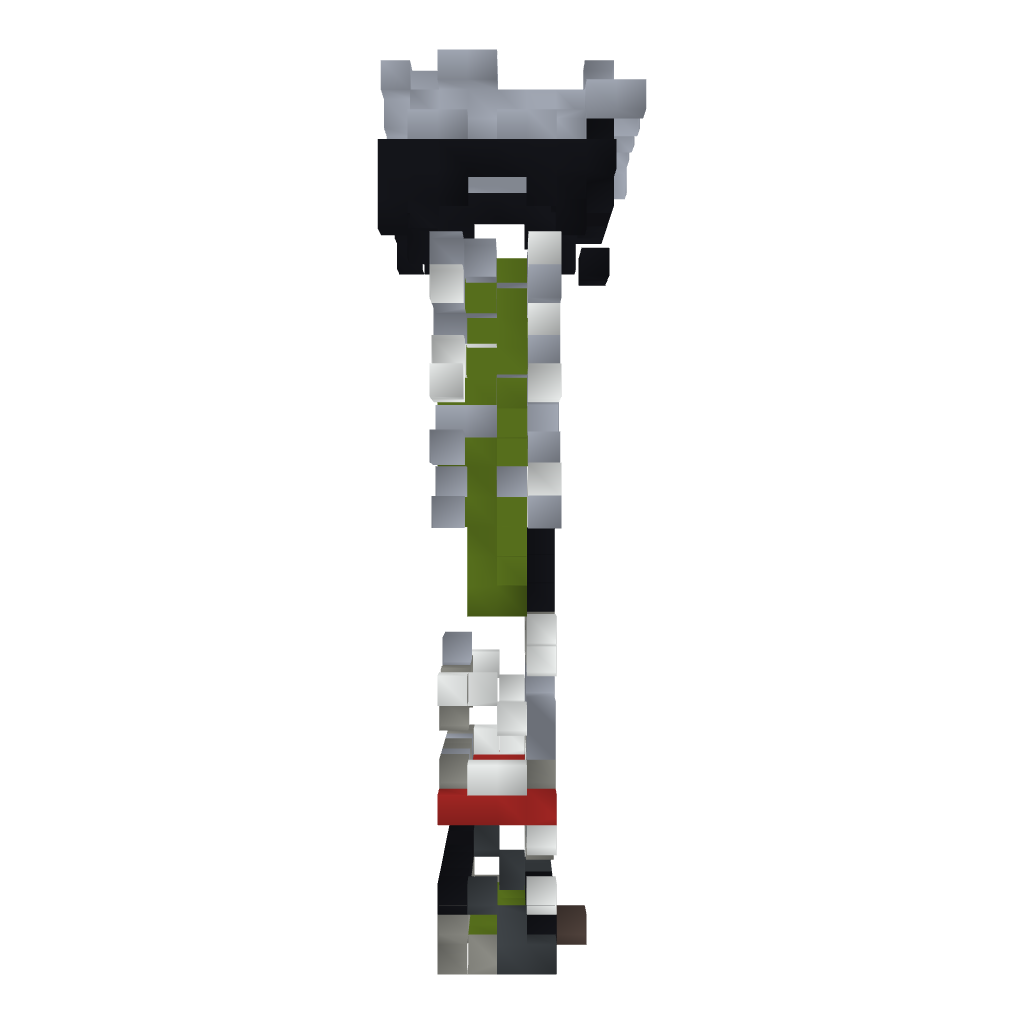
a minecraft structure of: Statue - Army Skin